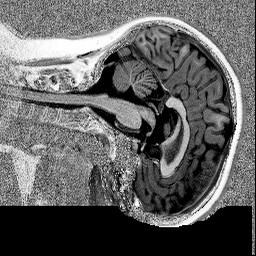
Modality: MP2RAGE
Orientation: sagittal
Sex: female